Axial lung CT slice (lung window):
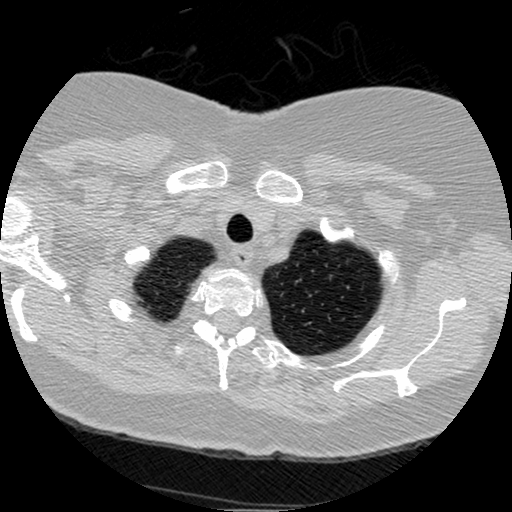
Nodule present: no